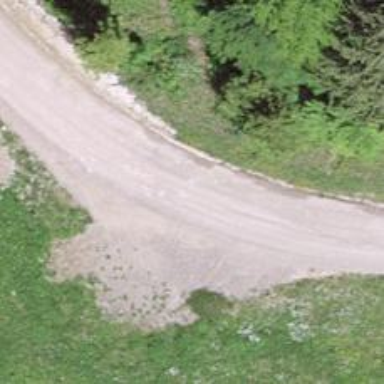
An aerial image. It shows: Passing place on the road.